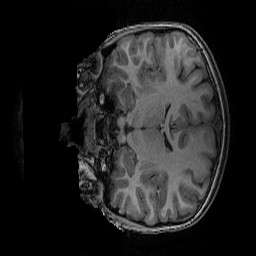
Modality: T1w
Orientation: coronal
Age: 9
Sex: female
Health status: ill
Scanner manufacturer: ge
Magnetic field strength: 3 T
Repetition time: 0.007664 s
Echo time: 0.00342 s